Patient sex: F
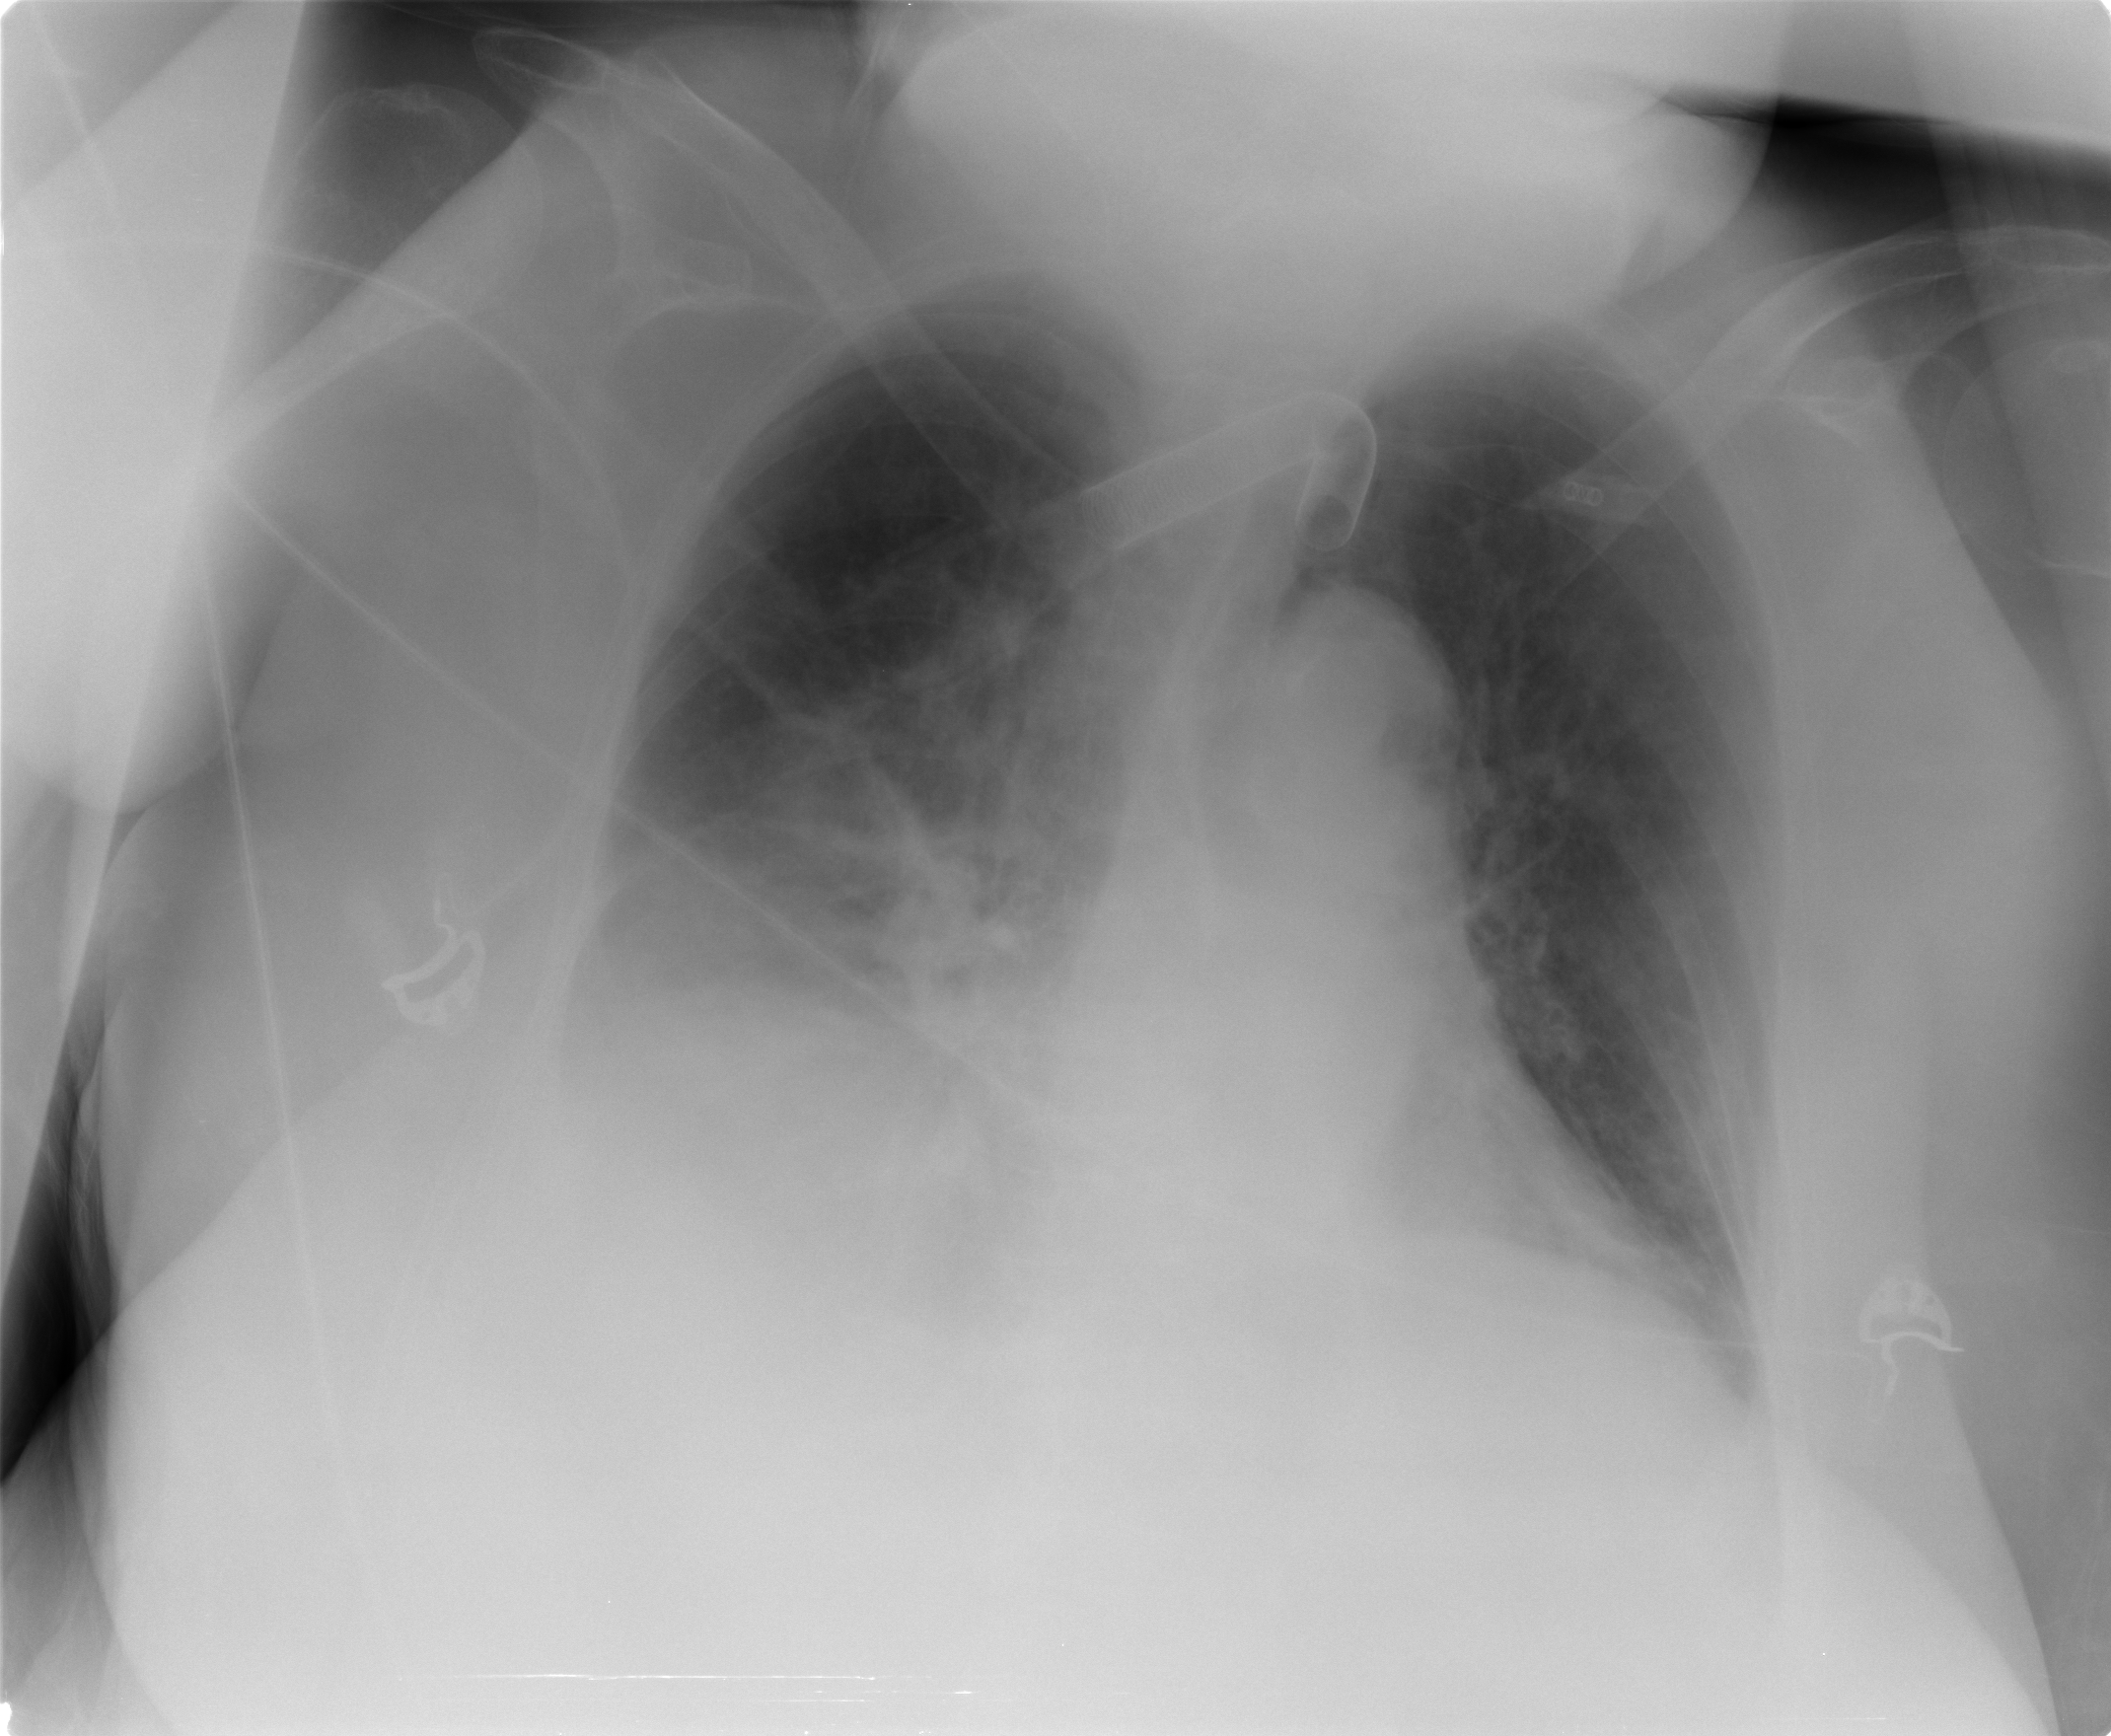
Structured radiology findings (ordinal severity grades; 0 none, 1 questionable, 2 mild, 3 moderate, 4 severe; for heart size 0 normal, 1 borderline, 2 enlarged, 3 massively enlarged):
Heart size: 0
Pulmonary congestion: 2
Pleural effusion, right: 2
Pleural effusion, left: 0
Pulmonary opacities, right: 3
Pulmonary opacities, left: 0
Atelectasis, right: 2
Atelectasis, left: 2